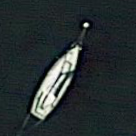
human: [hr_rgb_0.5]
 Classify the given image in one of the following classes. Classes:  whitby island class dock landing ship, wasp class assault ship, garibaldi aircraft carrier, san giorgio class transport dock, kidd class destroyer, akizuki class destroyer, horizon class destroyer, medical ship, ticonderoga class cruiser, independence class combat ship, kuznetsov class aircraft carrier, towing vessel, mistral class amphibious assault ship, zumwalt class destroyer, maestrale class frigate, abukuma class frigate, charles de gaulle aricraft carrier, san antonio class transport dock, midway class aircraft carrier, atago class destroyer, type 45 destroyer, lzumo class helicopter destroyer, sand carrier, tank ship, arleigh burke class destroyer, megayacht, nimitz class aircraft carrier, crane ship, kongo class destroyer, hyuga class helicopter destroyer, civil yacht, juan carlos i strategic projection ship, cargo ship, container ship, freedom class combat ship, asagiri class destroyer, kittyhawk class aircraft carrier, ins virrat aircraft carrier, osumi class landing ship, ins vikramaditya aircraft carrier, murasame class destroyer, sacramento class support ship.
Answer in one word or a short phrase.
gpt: Civil yacht